Question: I have a TableLayout with 6 childs/entrys. These childs are a custom RelativeLayout. In each RelativeLayout is a big TextView in the middle and an ImageView and small TextView at the bottom.
The ImageView should be as tall as the TextView next to it. That's why I set the attribute ALIGN_TOP and ALIGN_BOTTOM to the TextView (you can see it in code below). This works very well and both - ImageView and TextView - have the same height now. But the problem is, that the left and right side of the ImageView don't "wrap content" anymore (as you can see on the screenshot).

Is there a way to fit the left and right side to the image and remove the "padding"?
Here is my code:
'''
<?xml version="1.0" encoding="utf-8"?>
<merge xmlns:android="http://schemas.android.com/apk/res/android" >
<TextView
android:id="@+id/tvDisplayBig"
android:layout_width="wrap_content"
android:layout_height="wrap_content"
android:layout_centerHorizontal="true"
android:layout_centerVertical="true"
android:layout_weight="1"
android:gravity="center"
android:textColor="@color/white"
android:textSize="@dimen/font_size_extra_large" />
<ImageView
android:id="@+id/imageViewDisplayIcon"
android:layout_width="wrap_content"
android:layout_height="wrap_content"
android:layout_alignParentBottom="true"
android:layout_below="@id/tvDisplayBig"
android:layout_gravity="bottom"
android:adjustViewBounds="true"
android:baselineAlignBottom="true"
android:scaleType="fitCenter"
android:src="@drawable/stopwatch_64"
android:visibility="visible" />
<TextView
android:id="@+id/tvDisplaySmall"
android:layout_width="wrap_content"
android:layout_height="wrap_content"
android:layout_alignParentBottom="true"
android:gravity="bottom"
android:includeFontPadding="false"
android:textColor="@color/white"
android:textSize="@dimen/font_size_small" />
</merge>
'''
'''
public DisplayComponent(Context context) {
super(context);
LayoutInflater inflater = (LayoutInflater) context.getSystemService(Context.LAYOUT_INFLATER_SERVICE);
inflater.inflate(R.layout.view_display_component, this, true);
tvDisplay = (TextView) getChildAt(0);
icon = (ImageView) getChildAt(1);
tvName = (TextView) getChildAt(2);
setupAlign();
}
private void setupAlign() {
if(index % 2 == 0) { // LEFT SIDE
// same as "RIGHT SIDE"
} else { // RIGHT SIDE
RelativeLayout.LayoutParams paramsIcon = (RelativeLayout.LayoutParams) icon.getLayoutParams();
paramsIcon.addRule(RelativeLayout.ALIGN_PARENT_LEFT);
paramsIcon.addRule(RelativeLayout.ALIGN_TOP, tvName.getId());
paramsIcon.addRule(RelativeLayout.ALIGN_BOTTOM, tvName.getId());
icon.setLayoutParams(paramsIcon);
RelativeLayout.LayoutParams paramsTvName = (RelativeLayout.LayoutParams) tvName.getLayoutParams();
paramsTvName.addRule(RelativeLayout.RIGHT_OF, icon.getId());
tvName.setLayoutParams(paramsTvName);
tvName.setBackgroundColor(Color.BLUE); // only for testing
icon.setBackgroundColor(Color.YELLOW);
}
'''
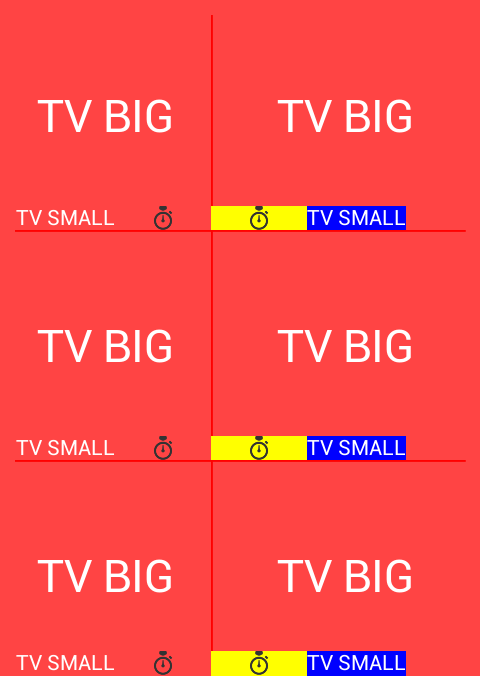
Answer: I found an (ugly) solution. Because my icon is square, I created a custom ImageView and overrode the onSizeChanged() method like this:
'''
public class IconImageView extends ImageView {
public IconImageView(Context context, AttributeSet attrs, int defStyle) {
super(context, attrs, defStyle);
}
@Override
protected void onSizeChanged(int w, int h, int oldw, int oldh) {
super.onSizeChanged(w, h, oldw, oldh);
if(h != oldh && h > 0)
getLayoutParams().width = h; // same width as height
}
}
'''
But this works only if the image is square. That's why I am still searching for a better solution. Maybe some layout solution with a better setting of alignment.
Best regards!